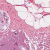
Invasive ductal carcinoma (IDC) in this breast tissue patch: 0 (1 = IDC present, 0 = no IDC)